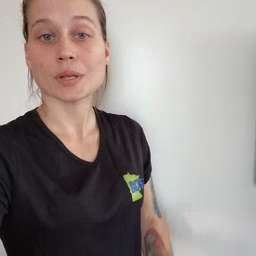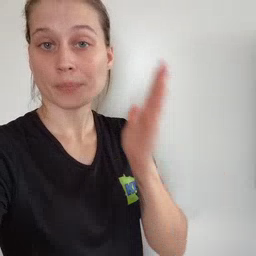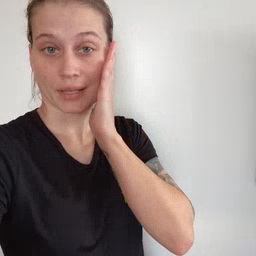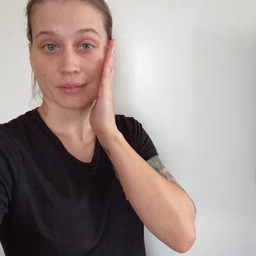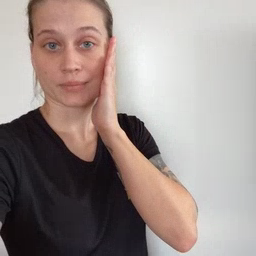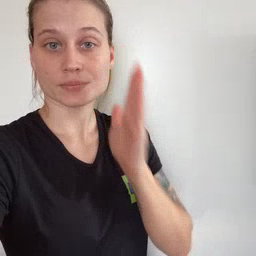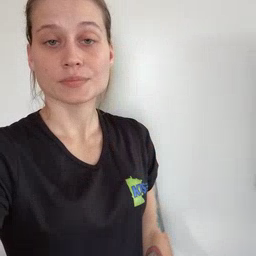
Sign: bed